Question: See image below. Notice the left and right borders are not filling the available space. These are nested divs. How do i get it to obey auto?

CSS Code below:
'''
html, body
{
height: 100%;
margin: 0 0 0 0;
padding: 0 0 0 0;
}
body
{
background-color: #000000;
background-image: url('/CatwalkCloset/App_Themes/Default/Images/Background.jpg');
background-repeat: repeat;
color: #FFFFFF;
}
/* TEMPLATE */
container
{
height: auto;
margin: auto;
width: 100%;
}
div.content
{
clear: both;
height: auto;
margin: 0px auto;
text-align: center;
width: 1024px;
}
div.rows div.row
{
clear: both;
width: 1024px;
}
div.rows div.column
{
float: left;
}
div.rows div.clear-row
{
line-height: 0px;
font-size: 0px;
clear: both;
}
div.logo
{
background: url('/CatwalkCloset/App_Themes/Default/Images/Logo.jpg');
height: 150px;
width: 510px;
}
div.logoSpace
{
background-color: #000000;
}
div.menu
{
background: url('/CatwalkCloset/App_Themes/Default/Images/MenuBackground.jpg');
background-repeat: repeat;
height: 40px;
width: 1024px;
}
div.topLeftBorder
{
background: url('/CatwalkCloset/App_Themes/Default/Images/TopLeftBorder.jpg');
float: left;
height: 40px;
width: 40px;
}
div.topMiddleBorder
{
background: url('/CatwalkCloset/App_Themes/Default/Images/TopMiddleBorder.jpg');
background-repeat: repeat;
float: left;
height: 40px;
width: 944px;
}
div.topRightBorder
{
background: url('/CatwalkCloset/App_Themes/Default/Images/TopRightBorder.jpg');
float: left;
height: 40px;
width: 40px;
}
div.middleLeftBorder
{
background: url('/CatwalkCloset/App_Themes/Default/Images/MiddleLeftBorder.jpg');
background-repeat: repeat;
float: left;
height: 100%;
width: 40px;
}
div.middleContent
{
float: left;
height: 100%;
width: 944px;
}
div.middleRightBorder
{
background: url('/CatwalkCloset/App_Themes/Default/Images/MiddleRightBorder.jpg');
background-repeat: repeat;
float: left;
height: 100%;
width: 40px;
}
div.bottomLeftBorder
{
background: url('/CatwalkCloset/App_Themes/Default/Images/BottomLeftBorder.jpg');
float: left;
height: 40px;
width: 40px;
}
div.bottomMiddleBorder
{
background: url('/CatwalkCloset/App_Themes/Default/Images/BottomMiddleBorder.jpg');
background-repeat: repeat;
float: left;
height: 40px;
width: 944px;
}
div.bottomRightBorder
{
background: url('/CatwalkCloset/App_Themes/Default/Images/BottomRightBorder.jpg');
float: left;
height: 40px;
width: 40px;
}
'''
The HTML Code Below uses the CSS code above:
'''
<%@ Master Language="C#" AutoEventWireup="true" CodeFile="MasterPage.master.cs" Inherits="MasterPage" %>
<!DOCTYPE html PUBLIC "-//W3C//DTD XHTML 1.0 Transitional//EN" "http://www.w3.org/TR/xhtml1/DTD/xhtml1-transitional.dtd">
<html xmlns="http://www.w3.org/1999/xhtml">
<head runat="server">
<title></title>
<asp:ContentPlaceHolder id="cphMasterHead" runat="server"></asp:ContentPlaceHolder>
</head>
<body>
<form id="fMaster" runat="server">
<div id="container">
<div class="content">
<div class="rows">
<div class="row">
<div class="logo"></div>
<div class="logoSpace"></div>
<div class="clear-row">&nbsp;</div>
</div>
<div class="row">
<div class="menu"></div>
<div class="clear-row">&nbsp;</div>
</div>
<div class="row">
<div class="topLeftBorder"></div>
<div class="topMiddleBorder"></div>
<div class="topRightBorder"></div>
<div class="clear-row">&nbsp;</div>
</div>
<div class="row">
<div class="middleLeftBorder"></div>
<div class="middleContent"><asp:ContentPlaceHolder id="cphMasterBody" runat="server"></asp:ContentPlaceHolder></div>
<div class="middleRightBorder"></div>
<div class="clear-row">&nbsp;</div>
</div>
<div class="row">
<div class="bottomLeftBorder"></div>
<div class="bottomMiddleBorder"></div>
<div class="bottomRightBorder"></div>
<div class="clear-row">&nbsp;</div>
</div>
</div>
</div>
</div>
</form>
</body>
</html>
'''
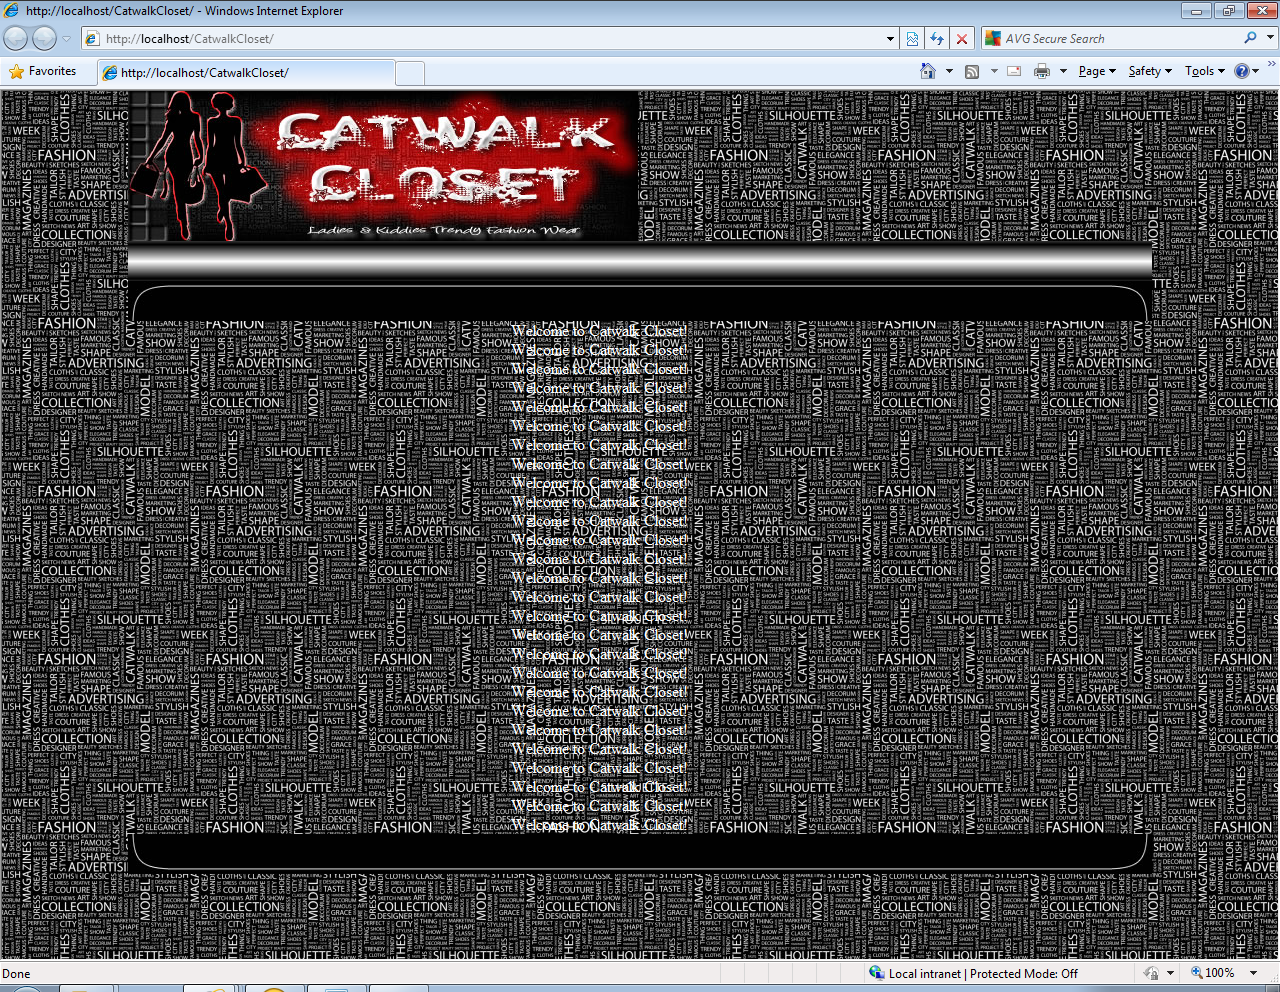
Answer: Why are you using images for something which can be done with pure CSS ('border-radius')? I mean that frame in '#content'. But ok..
First of all make sure that images are in path you wrote (use F12 and Network tab to see if there aren't any errors), because CSS classes and HTML markup looks correct. Not , just .
Since you use fixed width for '.row', '.middleContent', '.middleLeftBorder' and '.middleRightBorder', there's no need to use 3 images for buiding your background - you can use them combined as one background for '.row'. Also there's no need to use 'div.clear-row' while you have 'clear: both;' in '.row'
I think there's too much to improve here..
---
Ok, about rounded corners. You can achieve something what I think you want with this code (loosely related to yours):
'''
<div id="container">
<div id="content">Some text here</div>
</div>
<style>
#container {
width: 200px;
padding: 15px;
background-color: #000;
}
#content {
padding: 30px; /* real content must be moved away from border */
border: 1px solid #fff;
color: #fff;
width: 138px; /* #container width - 2*padding - 2*border */
border-radius: 20px; /* Basic CSS */
-moz-border-radius: 20px; /* Mozilla */
-webkit-border-radius: 20px; /* Safari, Chrome */
-o-border-radius: 20px; /* Opera */
-ms-border-radius: 20px; /* IE9+ */
}
</style>
'''
You should get white rectangle with rounded corners on black background.